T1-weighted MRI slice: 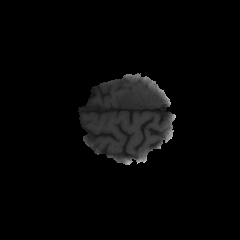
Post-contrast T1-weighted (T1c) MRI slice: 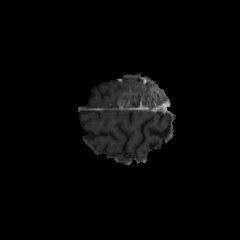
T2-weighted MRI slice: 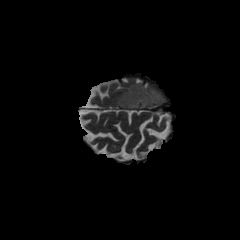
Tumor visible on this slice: yes